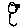
Label: bird